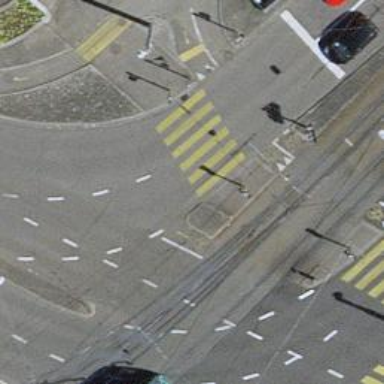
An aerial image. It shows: Kerb barrier.